Interaction volume radius: 5 \u00c5
Interaction volume height: 15 \u00c5
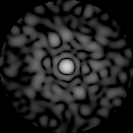
Disorder parameter: 0.8977